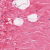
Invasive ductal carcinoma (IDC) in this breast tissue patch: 0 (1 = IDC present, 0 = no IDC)